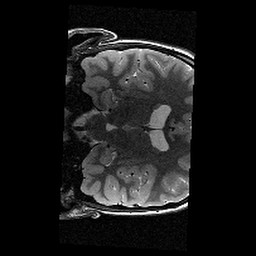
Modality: T2w
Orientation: coronal
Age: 10
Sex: male
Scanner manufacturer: siemens
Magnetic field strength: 3 T
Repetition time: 9.23 s
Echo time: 0.067 s